Question: It does work on some machine's but wold not start on other computers.
from the code line's I see the problem is related to devex components.
this is the message I get:

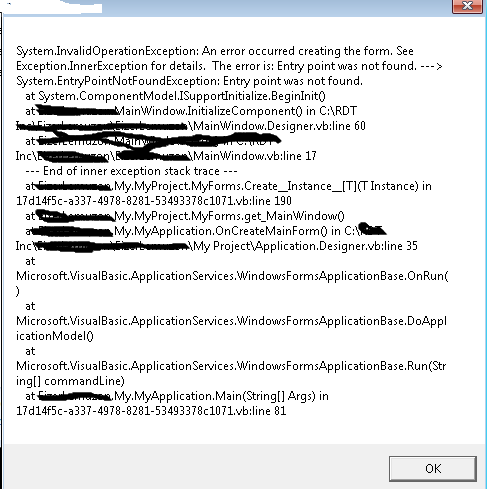
Answer: I fixed the problem by using gacutil -i to add the dll to the assembly cache.